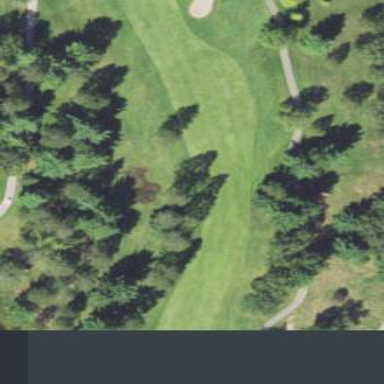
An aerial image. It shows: Scenic golf fairway.